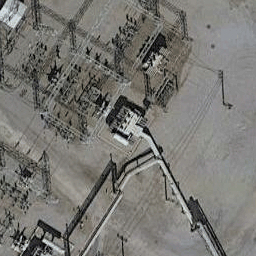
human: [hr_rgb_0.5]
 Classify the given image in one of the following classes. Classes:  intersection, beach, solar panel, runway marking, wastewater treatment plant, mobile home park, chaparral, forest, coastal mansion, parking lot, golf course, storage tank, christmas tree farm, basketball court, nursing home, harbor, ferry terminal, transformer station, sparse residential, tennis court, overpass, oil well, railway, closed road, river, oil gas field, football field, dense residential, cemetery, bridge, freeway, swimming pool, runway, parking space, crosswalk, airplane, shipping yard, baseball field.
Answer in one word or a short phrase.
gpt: transformer station